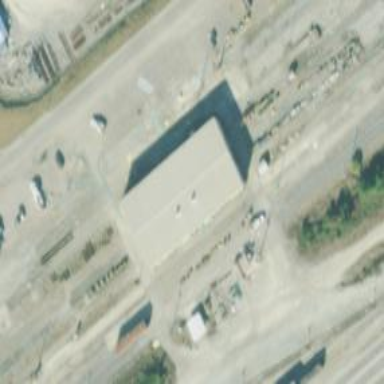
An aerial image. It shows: Industrial building used as railway workshop.